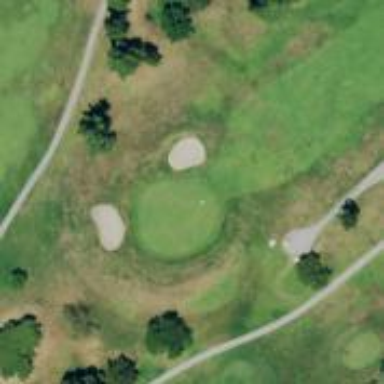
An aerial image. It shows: View of golf hole.